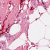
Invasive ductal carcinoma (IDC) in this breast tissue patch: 0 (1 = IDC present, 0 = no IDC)